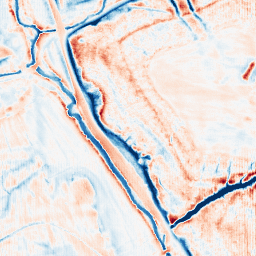
Category: edge_preserving
Decomposition family: anisotropic_diffusion
Decomposition parameters: iterations: 50
kappa: 30
gamma: 0.2
Upsampling method: fft_zeropad
Upsampling parameters: scale: 2
Upsampling scale: 2